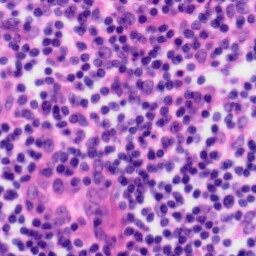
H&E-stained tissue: Tonsil